Question: I am trying to install package , 'circular', I get the below error during the installation.

I tried a few option that were suggested in a few posts but it didn't work. I also tried loading other packages such as 'spatstat' and this error doesn't occur while doing that.
Could anyone please assist me in resolving this issue.
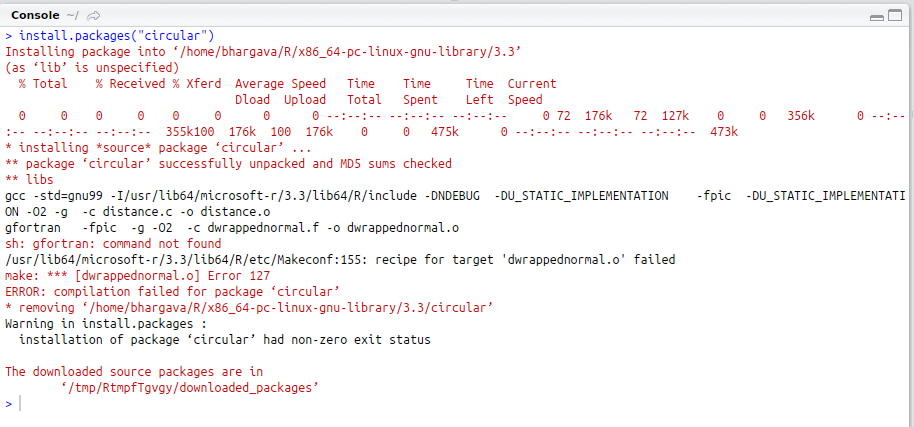
Answer: You need a Fortran compiler to compile certain R packages. Install it with:
'''
sudo apt-get install gfortran
'''